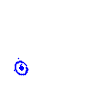
Particle: kaon